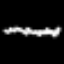
Label: squiggle